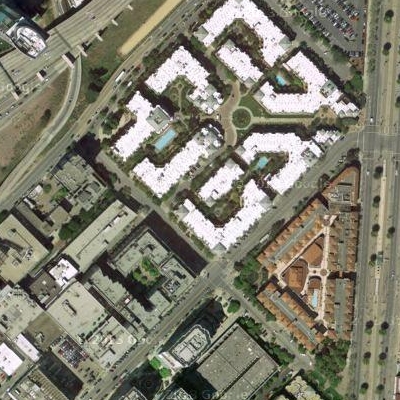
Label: cIndustry